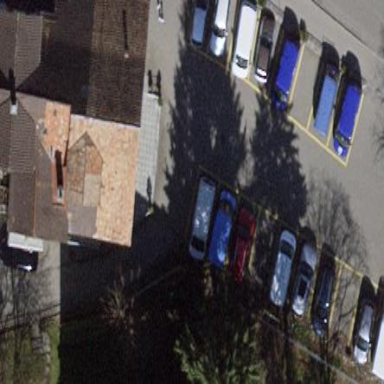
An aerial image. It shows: Restaurant building.